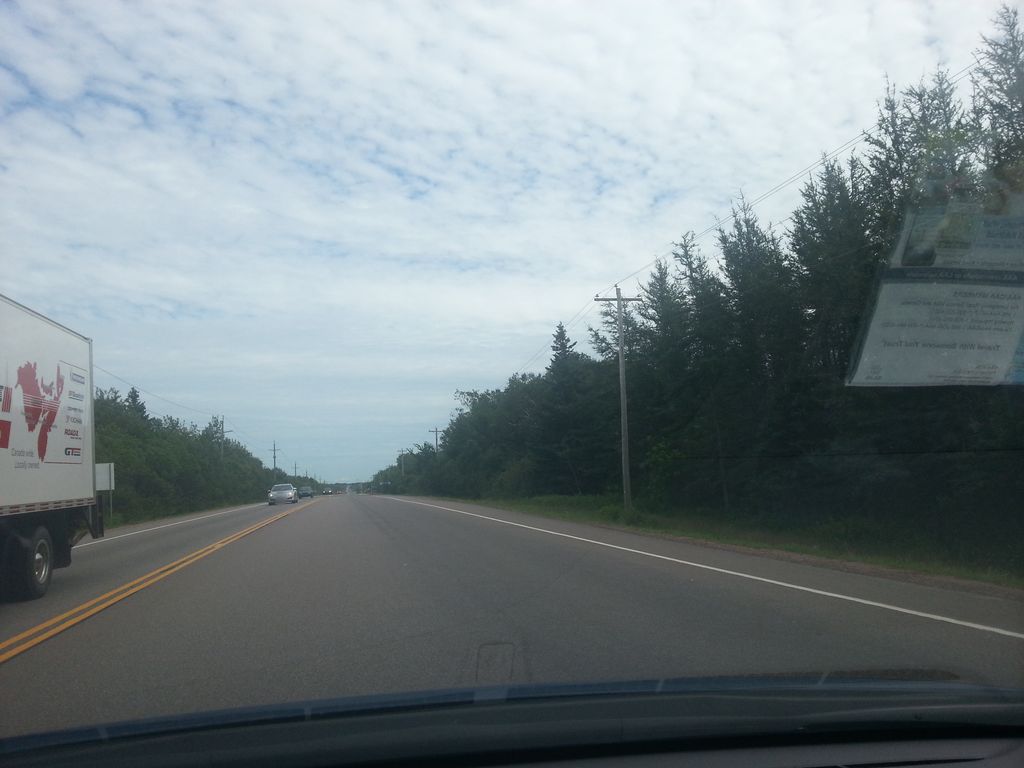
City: charlottetown